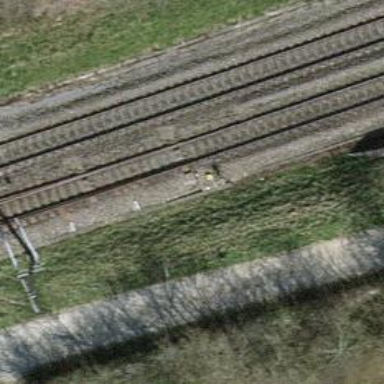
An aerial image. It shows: Railway switch.